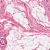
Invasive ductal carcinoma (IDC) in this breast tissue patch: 0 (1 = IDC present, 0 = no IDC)